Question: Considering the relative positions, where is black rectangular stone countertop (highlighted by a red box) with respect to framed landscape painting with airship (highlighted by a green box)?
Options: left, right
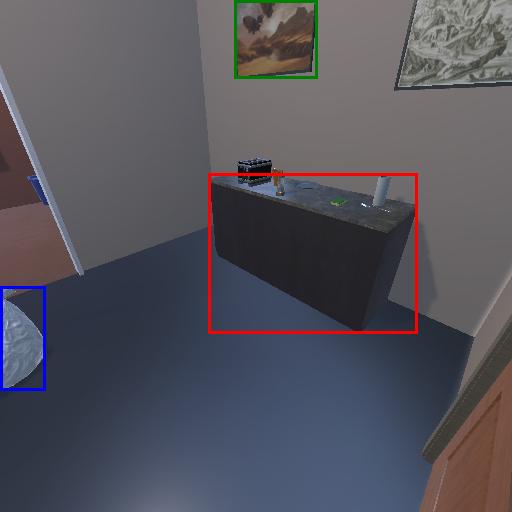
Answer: left